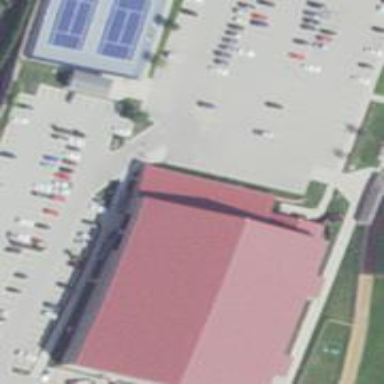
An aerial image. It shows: Sports center building.